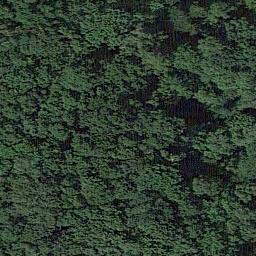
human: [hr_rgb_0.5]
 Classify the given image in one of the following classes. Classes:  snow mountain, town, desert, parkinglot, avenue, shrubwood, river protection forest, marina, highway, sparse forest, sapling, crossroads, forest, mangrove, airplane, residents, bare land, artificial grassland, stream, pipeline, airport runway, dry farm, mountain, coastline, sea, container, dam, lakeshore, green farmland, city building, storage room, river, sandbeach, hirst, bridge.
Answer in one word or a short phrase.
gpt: forest